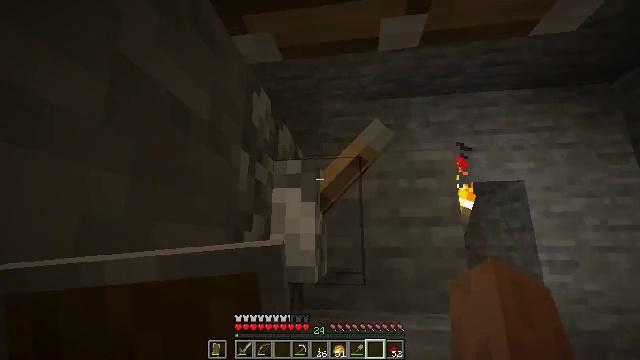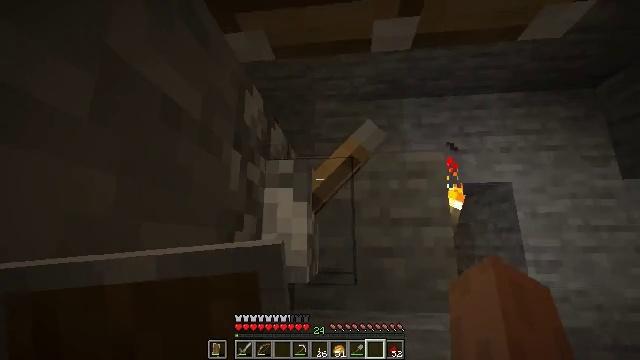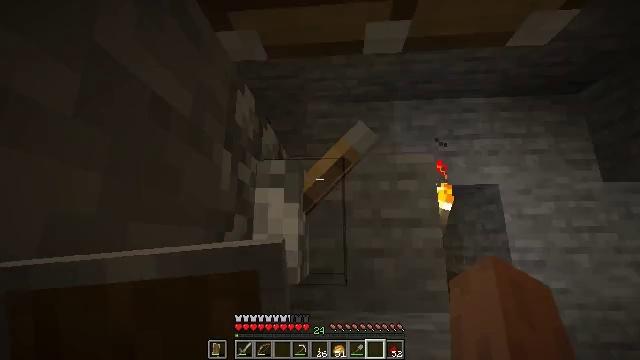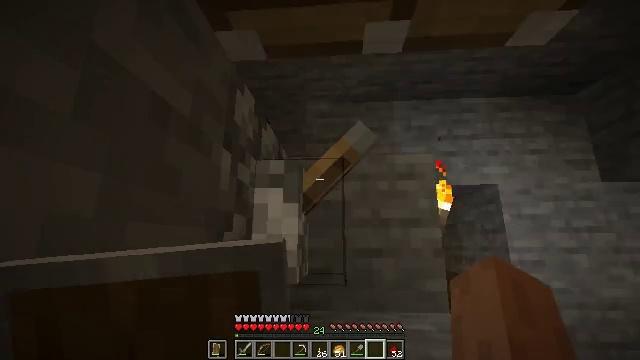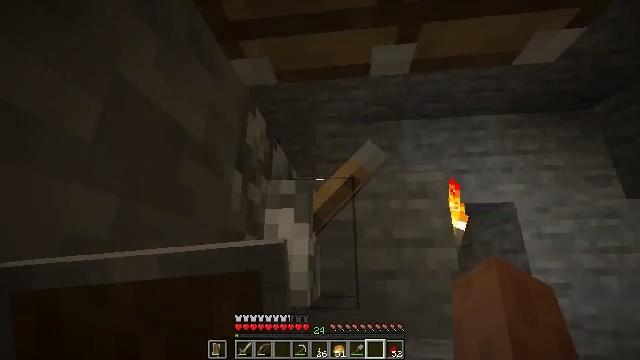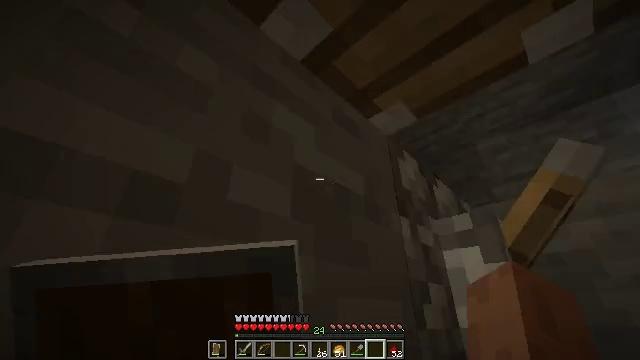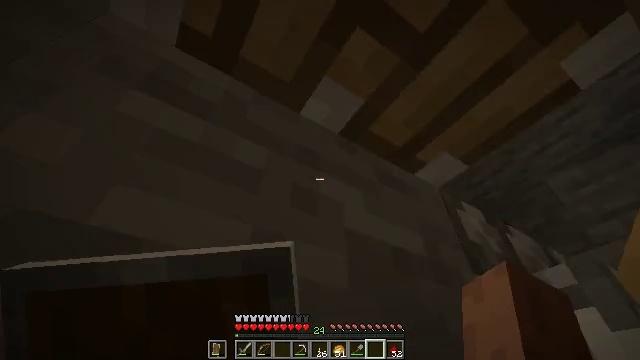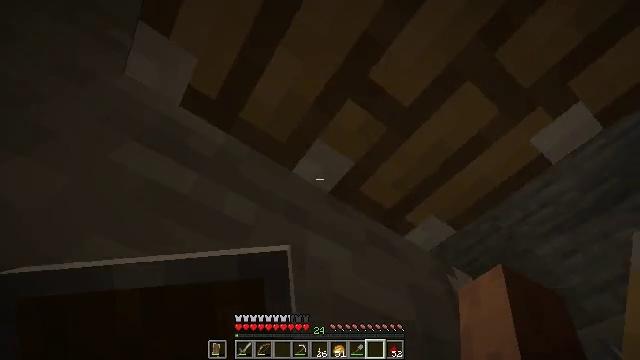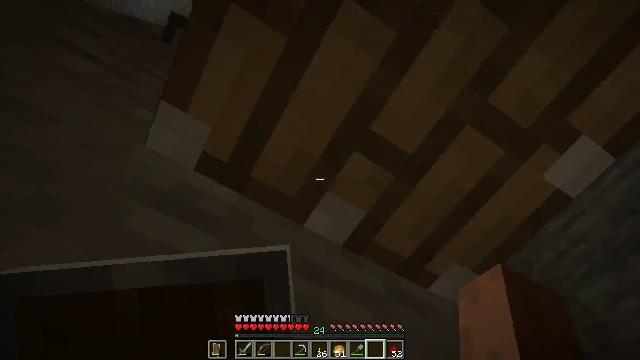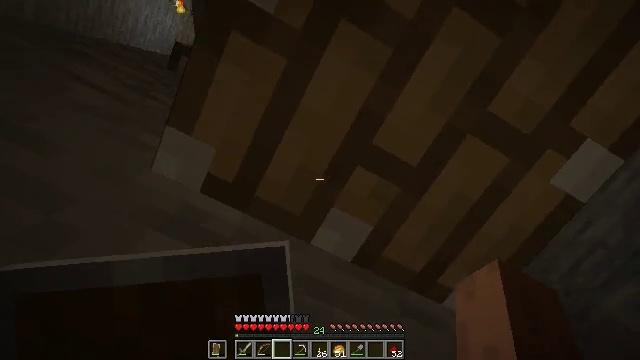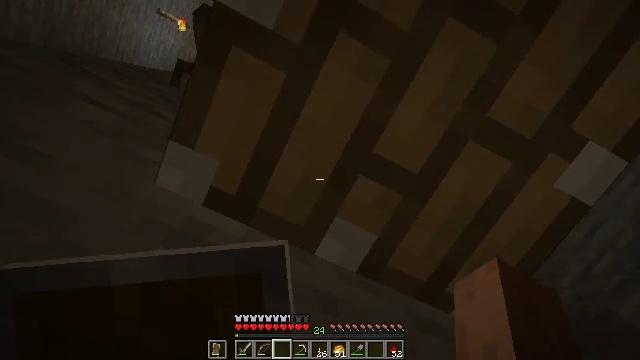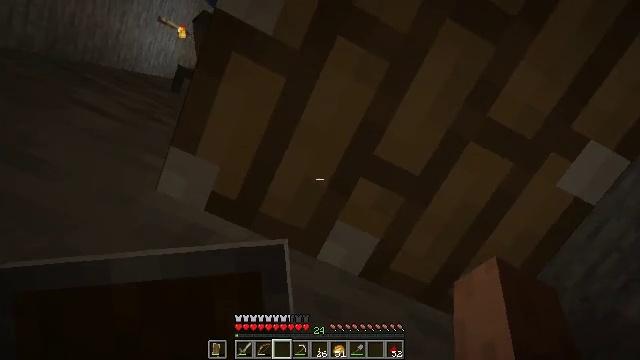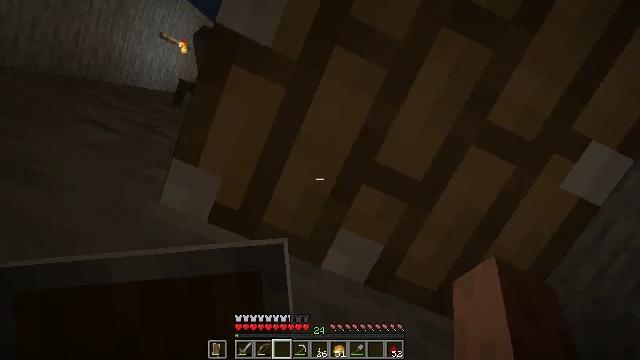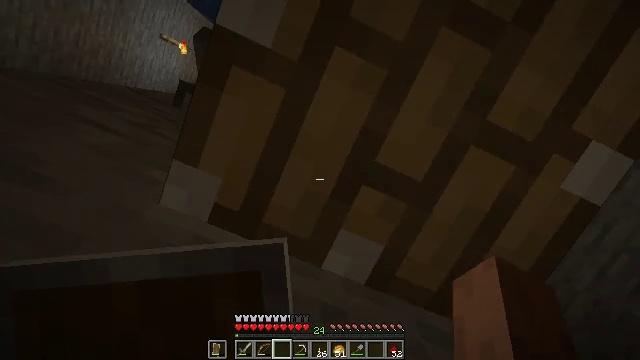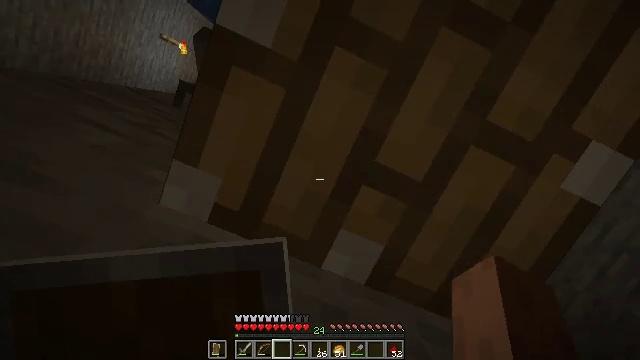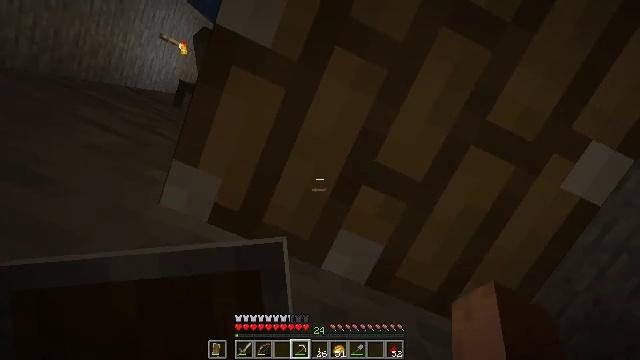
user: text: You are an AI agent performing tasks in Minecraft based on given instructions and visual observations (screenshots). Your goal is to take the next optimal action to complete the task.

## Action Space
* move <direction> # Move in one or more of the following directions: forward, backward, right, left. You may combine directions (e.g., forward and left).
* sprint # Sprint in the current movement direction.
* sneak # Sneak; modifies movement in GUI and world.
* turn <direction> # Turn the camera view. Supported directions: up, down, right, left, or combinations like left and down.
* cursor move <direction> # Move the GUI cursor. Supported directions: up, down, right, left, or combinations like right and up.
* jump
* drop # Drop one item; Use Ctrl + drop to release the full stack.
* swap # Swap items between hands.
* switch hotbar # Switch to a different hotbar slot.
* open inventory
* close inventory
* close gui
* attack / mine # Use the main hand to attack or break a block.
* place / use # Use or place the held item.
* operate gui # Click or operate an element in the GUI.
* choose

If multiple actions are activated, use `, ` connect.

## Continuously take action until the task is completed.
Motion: motion action
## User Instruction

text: Harvest the piston head.
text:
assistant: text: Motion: turn right
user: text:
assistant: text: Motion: turn right
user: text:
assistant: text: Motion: no_op
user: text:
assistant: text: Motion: turn left and up
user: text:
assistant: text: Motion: turn left and up
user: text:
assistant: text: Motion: turn left and up
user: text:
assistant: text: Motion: turn right and up
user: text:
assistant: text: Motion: turn left and up
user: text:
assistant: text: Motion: turn left and up, switch to hotbar 3
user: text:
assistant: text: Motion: turn left and up, switch to hotbar 3
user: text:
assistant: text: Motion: no_op
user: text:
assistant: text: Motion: turn left and up
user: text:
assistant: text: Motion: no_op
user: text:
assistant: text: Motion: no_op
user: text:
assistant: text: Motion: switch to hotbar 4
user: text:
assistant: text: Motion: switch to hotbar 4
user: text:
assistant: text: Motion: turn up, attack / mine, switch to hotbar 4
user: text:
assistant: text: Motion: attack / mine
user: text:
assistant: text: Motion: attack / mine
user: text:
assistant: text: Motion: attack / mine
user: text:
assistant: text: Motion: attack / mine
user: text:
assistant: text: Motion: attack / mine
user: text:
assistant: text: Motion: attack / mine
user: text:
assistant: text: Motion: attack / mine
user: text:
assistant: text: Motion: attack / mine
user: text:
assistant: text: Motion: attack / mine
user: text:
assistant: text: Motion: attack / mine
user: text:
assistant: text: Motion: attack / mine
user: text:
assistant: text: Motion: attack / mine